Question: I have tried below one 'el.setAttribute("onclick","alert("+color['R'][i]+")");' but not working in IE older browser.
'''
function r_loadResources(color) {
var rows='';
var index =1;
container = document.getElementById('color_table');
for(i=0;i<color['R'].length;i++) {
if(I%8==0) {
rows = document.createElement('tr');
rows.setAttribute("id","row"+i);
container.appendChild(rows);
}
if(document.getElementById('row'+i))
rowids = document.getElementById('row'+i);
var el = document.createElement('td');
el.bgcolor = color['hex_value'][i]);
el.setAttribute("height",'20px');
el.setAttribute("width",'10px');
el.setAttribute("onclick","alert("+color['R'][i]+")");
//el.setAttribute("onmouseover","Tip('"+color['color_name'][i]+"');");
//el.setAttribute("onmouseout","UnTip();");
rowids.appendChild(el);
}
}
'''
Html code is '<table><tbody id="color_table"></tbody></table>'
Variables
'''
var color = new Array();
color["color_name"]= new Array("Fire Red","Tomato Red","Magenta","Orange","Yellow","Beige Yellow","Kelley Green","Forest Green","Teal Blue","Process Blue","Royal Blue","Navy Blue","Pastel Purple","Osha Purple","Deep Purple","Burgundy","Light Brown","Dark Brown","Beige","Gold","Silver","Dark Grey","Black","White","Blue","Green","Yellow2");
color["R"]= new Array("195","218","221","231","252","255","0","0","0","0","0","5","129","140","90","110","116","75","238","183","194","114","31","255","0","37","255");
color["G"]= new Array("38","37","19","120","219","252","154","97","153","175","68","44","109","46","26","29","78","51","227","148","193","112","26","255","61","169","198");
color["B"]= new Array("31","29","123","23","0","184","80","47","152","239","129","81","165","126","116","38","42","31","198","65","193","111","23","255","107","55","30");
color["hex_value"]= new Array("#c3261f","#da251d","dd137b","#e77817","#fcdb00","#fffcb8","#009a50","#00612f","#009998","#00AFEF","#004481","#052c51","#816da5","#8c2e7e","#5a1a74","#6e1d26","#744e2a","#4b331f","#ede3c6","#b79441","#c2c2c1","#72706f","#1f1a17","#ffffff","#003d6b","#25a937","#ffc61e");
'''
Output should be
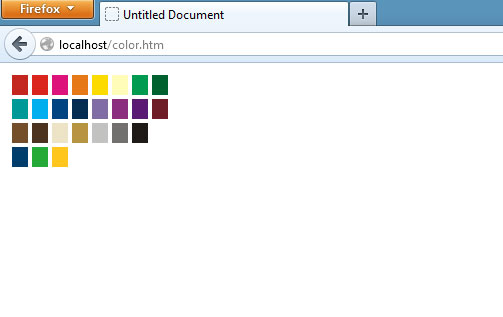
Answer: The correct solution is 'var el = document.createElement('td'); el.onclick = el.onclick = new Function("clickHandler('"+color['R'][i]+"')");' It works in all browsers.